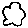
Label: cloud